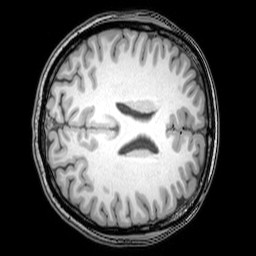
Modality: T1w
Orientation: axial
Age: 23
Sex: female
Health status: healthy
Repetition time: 0.081 s
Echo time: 0.037 s